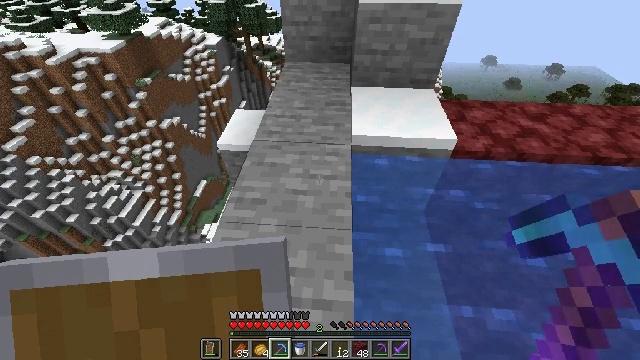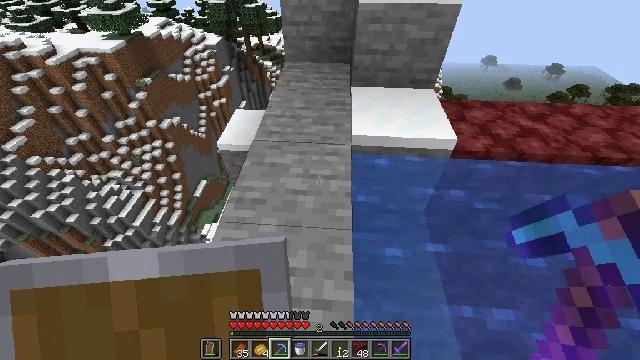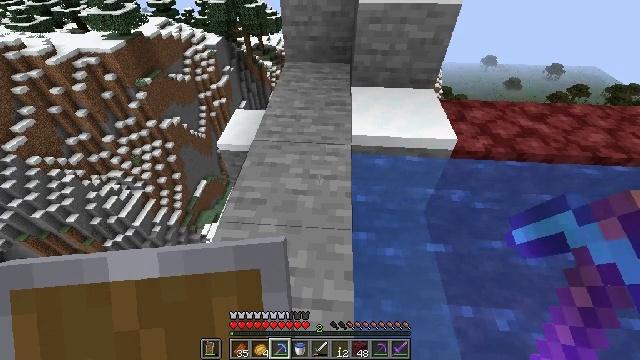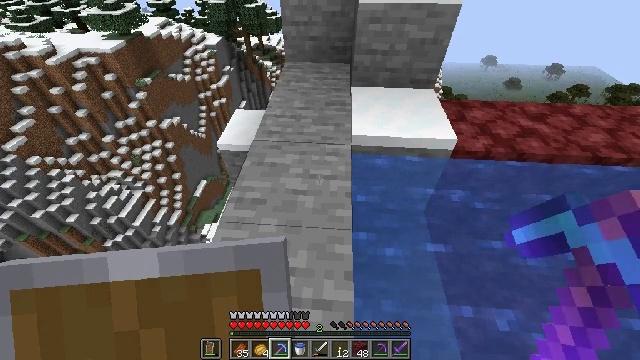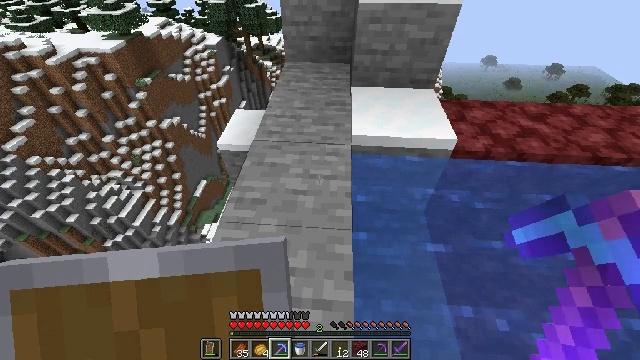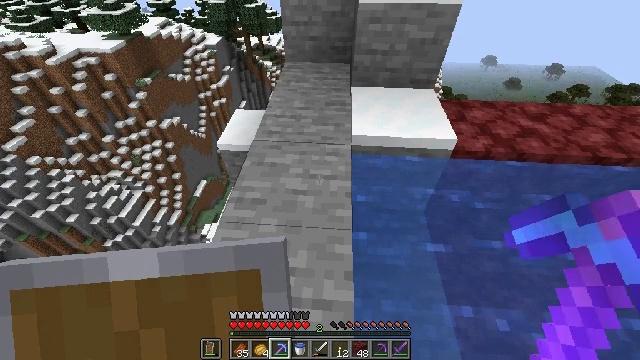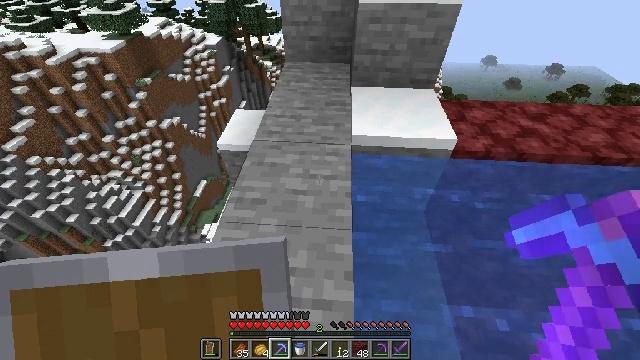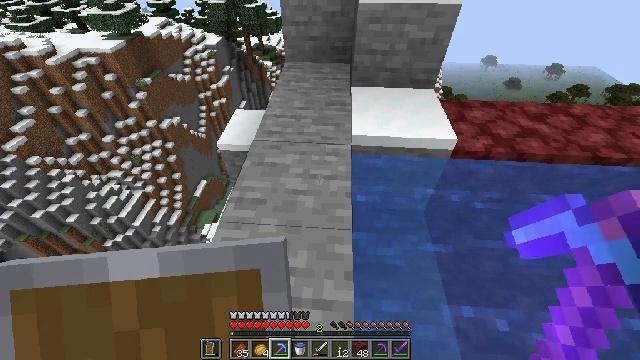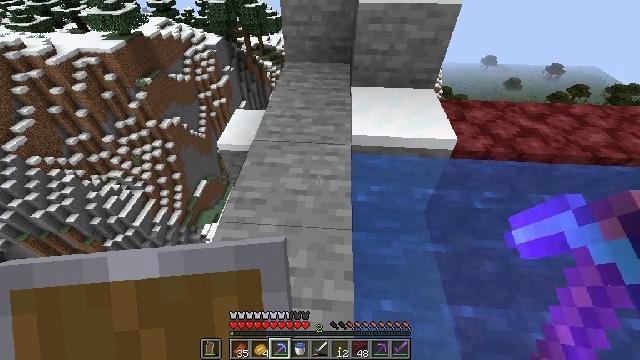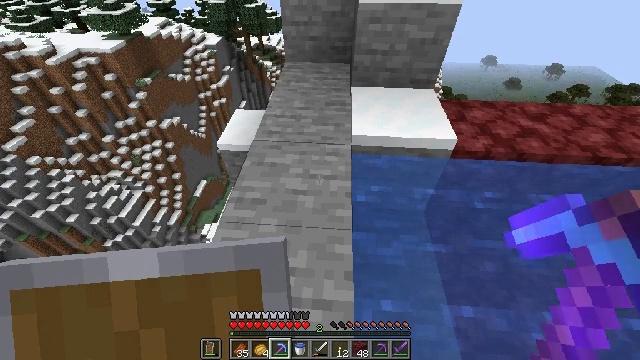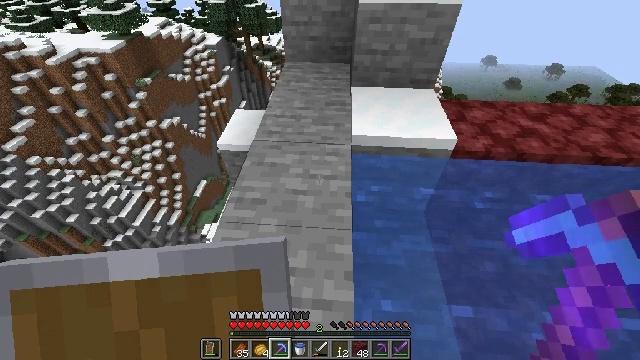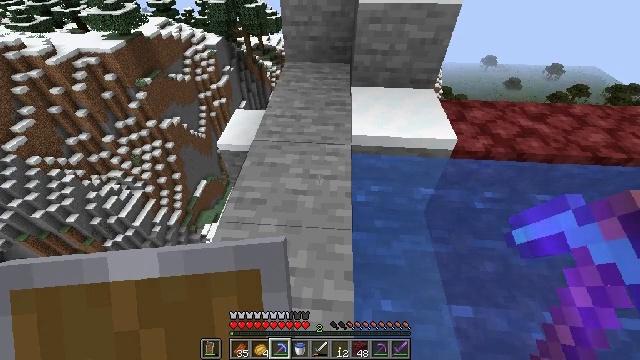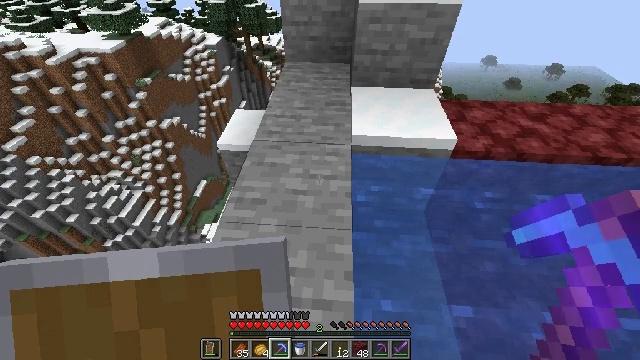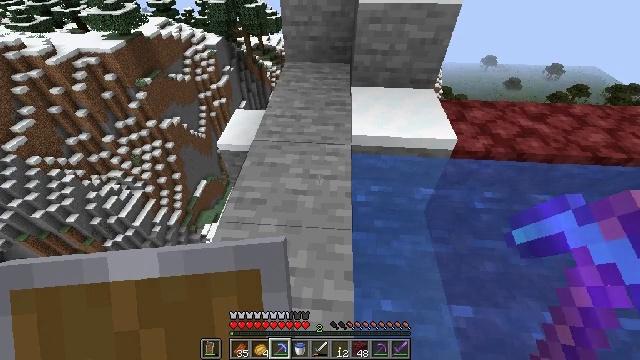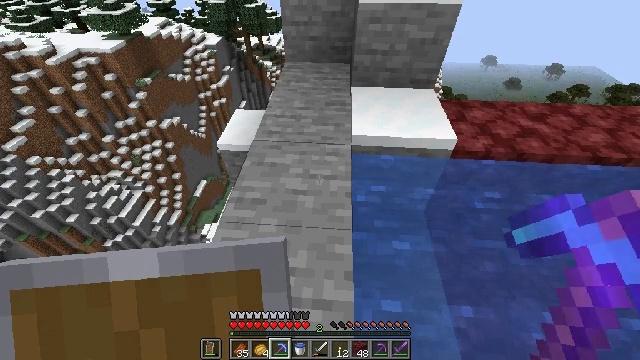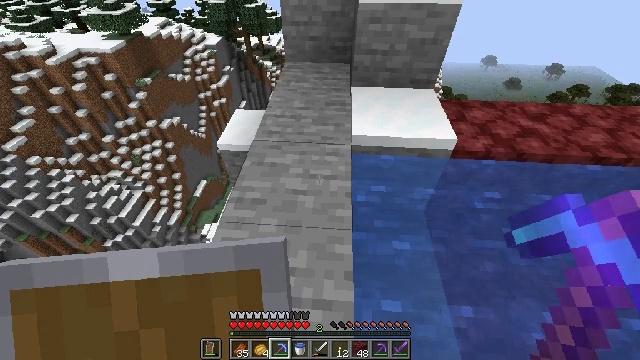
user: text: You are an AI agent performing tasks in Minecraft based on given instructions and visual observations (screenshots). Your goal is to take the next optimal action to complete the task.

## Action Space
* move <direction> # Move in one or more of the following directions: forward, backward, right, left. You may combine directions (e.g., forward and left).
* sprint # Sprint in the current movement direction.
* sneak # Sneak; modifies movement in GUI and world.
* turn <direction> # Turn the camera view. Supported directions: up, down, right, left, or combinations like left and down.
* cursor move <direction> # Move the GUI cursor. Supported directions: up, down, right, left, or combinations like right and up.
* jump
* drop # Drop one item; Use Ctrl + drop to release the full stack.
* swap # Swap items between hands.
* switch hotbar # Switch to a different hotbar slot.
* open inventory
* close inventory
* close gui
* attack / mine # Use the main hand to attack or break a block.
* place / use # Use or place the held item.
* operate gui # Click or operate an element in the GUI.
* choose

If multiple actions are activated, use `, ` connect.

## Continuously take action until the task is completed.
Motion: motion action
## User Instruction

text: Break the ice to collect it.
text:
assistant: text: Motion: no_op
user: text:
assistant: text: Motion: no_op
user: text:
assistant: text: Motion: no_op
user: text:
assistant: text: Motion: no_op
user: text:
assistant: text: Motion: no_op
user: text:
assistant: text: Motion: no_op
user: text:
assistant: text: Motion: no_op
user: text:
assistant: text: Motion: no_op
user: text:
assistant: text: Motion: no_op
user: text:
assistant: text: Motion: no_op
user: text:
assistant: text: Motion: no_op
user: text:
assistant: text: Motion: no_op
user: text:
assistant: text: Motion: no_op
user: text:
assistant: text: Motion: no_op
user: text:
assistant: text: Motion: no_op
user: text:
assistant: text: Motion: no_op
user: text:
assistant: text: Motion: no_op
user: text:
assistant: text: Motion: no_op
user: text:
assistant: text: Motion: no_op
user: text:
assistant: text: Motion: no_op
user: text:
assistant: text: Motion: no_op
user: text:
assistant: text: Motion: no_op
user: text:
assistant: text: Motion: no_op
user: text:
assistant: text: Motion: no_op
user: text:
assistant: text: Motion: no_op
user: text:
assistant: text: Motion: no_op
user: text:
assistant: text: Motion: no_op
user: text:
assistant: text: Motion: no_op
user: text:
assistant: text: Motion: no_op
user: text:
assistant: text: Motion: no_op